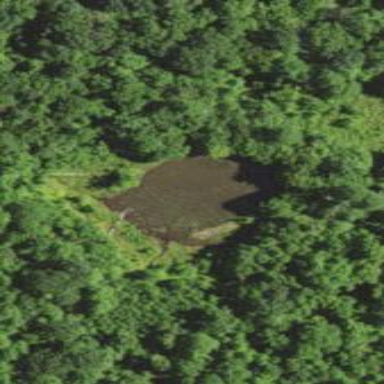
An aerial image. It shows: Serene pond surrounded by nature.